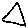
Label: triangle